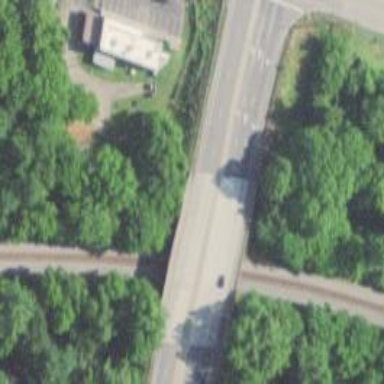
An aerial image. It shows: Bridge crossing over expressway trunk road.